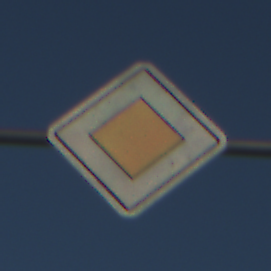
Verkehrszeichen: Vorfahrtsstrasse
Umgebung: Outdoor, Nature
Tageszeit: MorningAfternoon
Wetter: Clear
Licht: Natural
Jahreszeit: NotSpecified
Kontrast: HighContrast